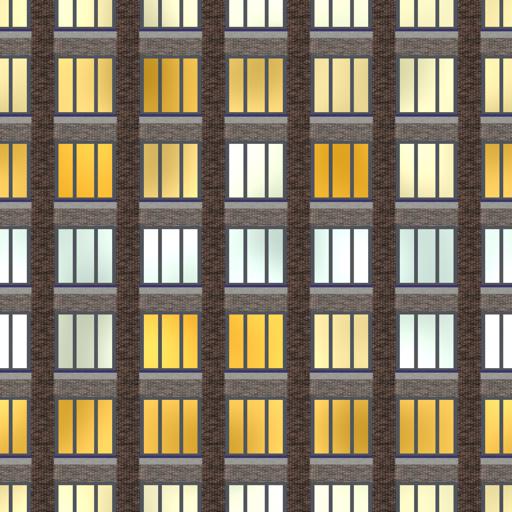
Tags: facade skyscraper